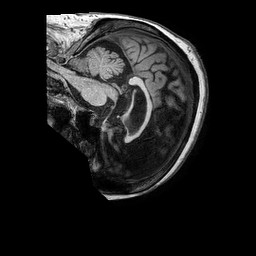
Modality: T1w
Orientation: sagittal
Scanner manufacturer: philips
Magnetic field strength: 3 T
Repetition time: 0.006599 s
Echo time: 0.002954 s